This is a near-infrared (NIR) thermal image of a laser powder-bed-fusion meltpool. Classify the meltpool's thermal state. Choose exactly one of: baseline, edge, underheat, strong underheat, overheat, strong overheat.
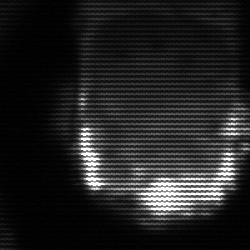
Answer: baseline